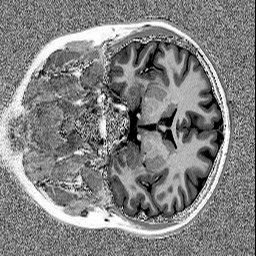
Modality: MP2RAGE
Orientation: coronal
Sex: female